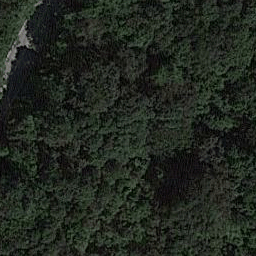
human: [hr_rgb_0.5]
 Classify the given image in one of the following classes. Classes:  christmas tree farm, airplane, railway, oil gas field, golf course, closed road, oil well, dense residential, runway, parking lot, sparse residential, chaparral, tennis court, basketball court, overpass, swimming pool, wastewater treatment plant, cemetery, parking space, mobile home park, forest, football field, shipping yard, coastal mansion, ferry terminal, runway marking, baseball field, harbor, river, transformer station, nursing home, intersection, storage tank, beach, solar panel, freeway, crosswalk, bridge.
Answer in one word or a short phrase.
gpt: forest